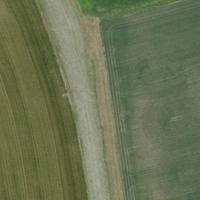
EUNIS habitat code: 52
Species observed at this site:
Pholidoptera griseoaptera
Tetrix subulata
Pseudochorthippus parallelus
Conocephalus fuscus
Roeseliana roeselii